Chest X-ray. View position: AP
Patient age: 46
Patient sex: F
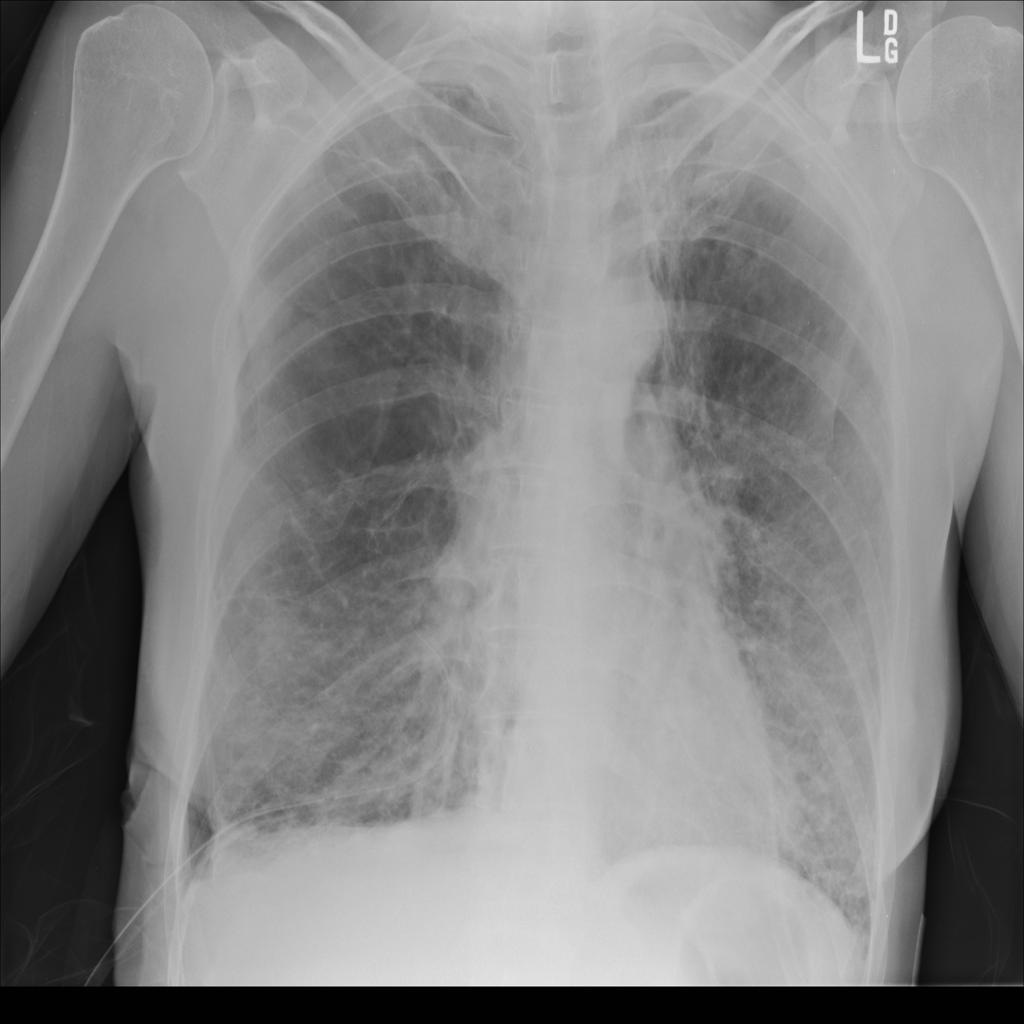
Finding: Pneumothorax